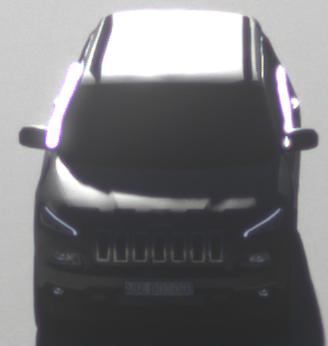
Make: Jeep
Model: Cherokee 3.2 V6 Pentastar
Detailed model: Cherokee (KL)
Model produced from: 2014/07
Model produced until: 2015/07
Doors: 5
Color: gray
Road condition: dry road
Daytime: morning or afternoon
Contrast: high contrast